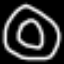
Label: donut